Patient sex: M
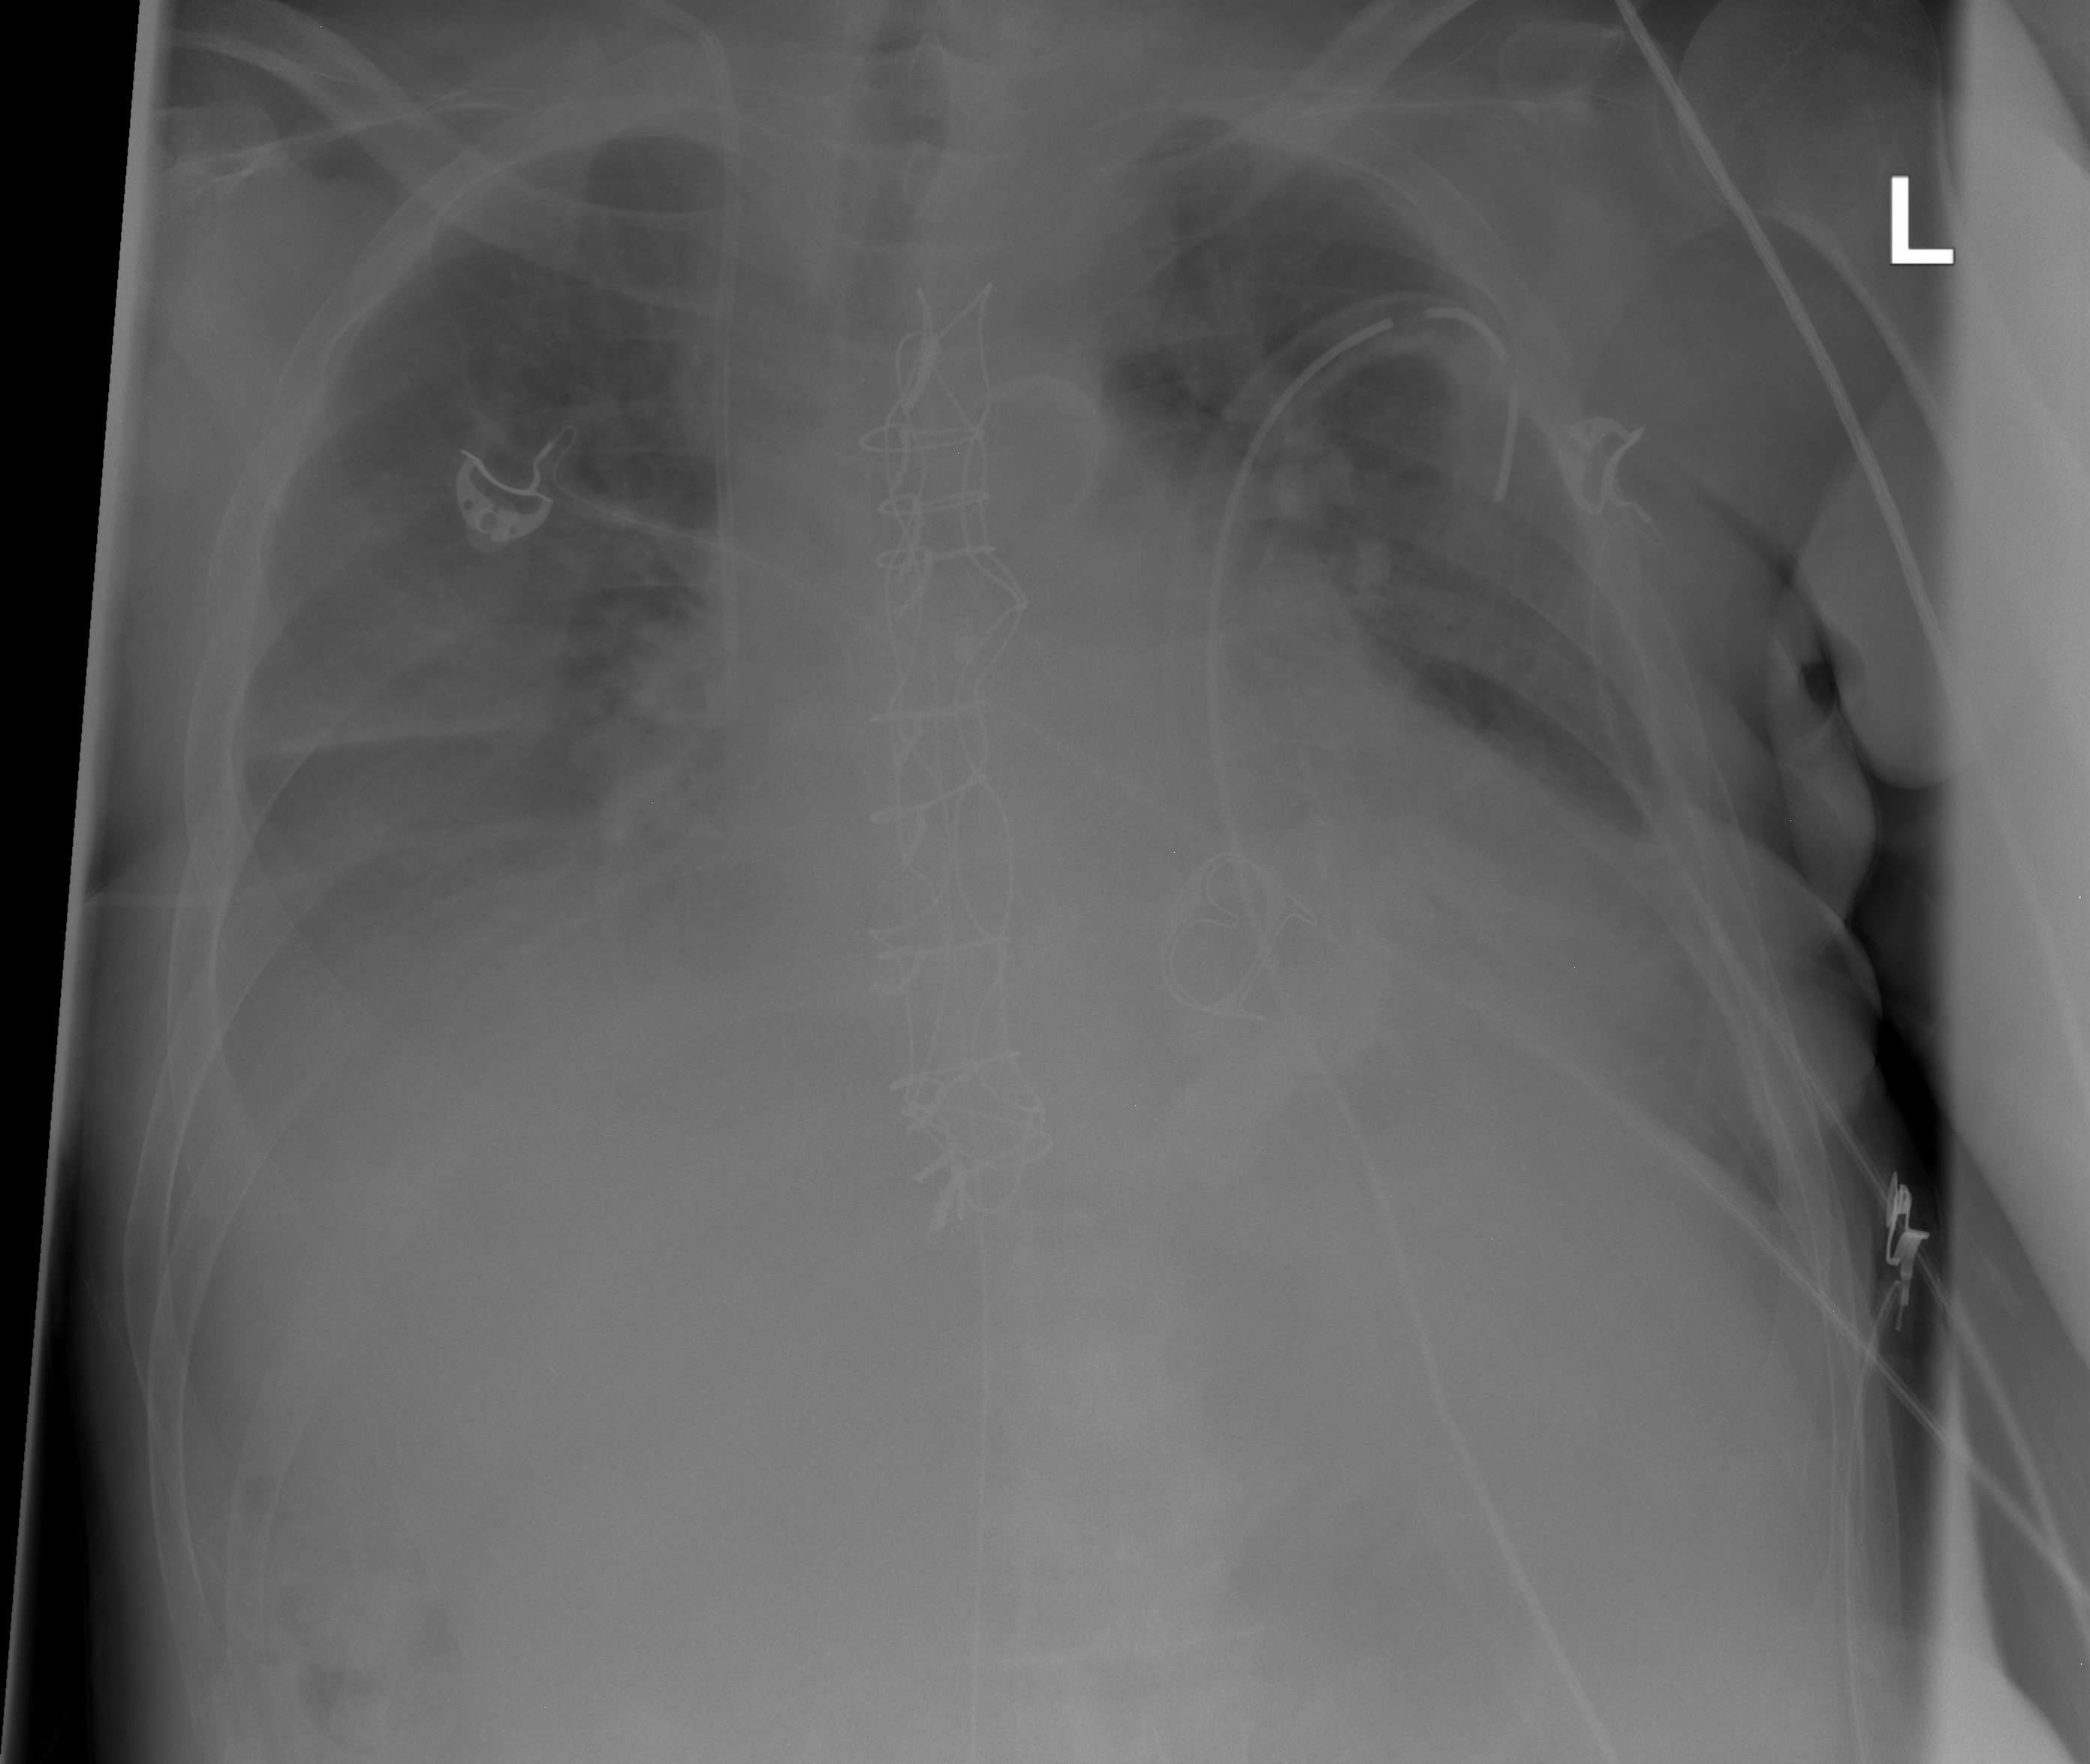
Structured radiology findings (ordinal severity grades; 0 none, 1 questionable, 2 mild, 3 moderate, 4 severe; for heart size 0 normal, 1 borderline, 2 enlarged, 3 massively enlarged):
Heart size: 1
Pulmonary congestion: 2
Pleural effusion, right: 3
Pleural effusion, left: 2
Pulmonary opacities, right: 2
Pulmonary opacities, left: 0
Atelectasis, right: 2
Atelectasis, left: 2